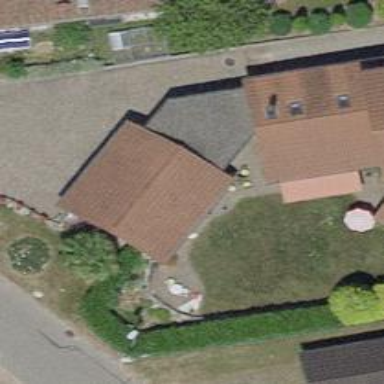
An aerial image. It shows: Garage.